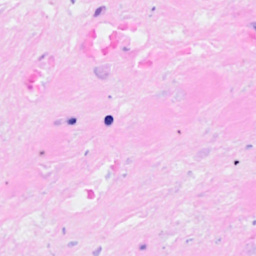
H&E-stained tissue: Breast